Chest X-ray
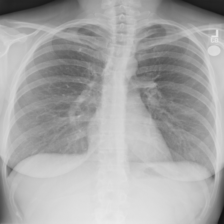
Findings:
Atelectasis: negative
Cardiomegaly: negative
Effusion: negative
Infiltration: negative
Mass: negative
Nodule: negative
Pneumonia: negative
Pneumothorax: negative
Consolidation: negative
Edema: negative
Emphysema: negative
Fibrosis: negative
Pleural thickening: negative
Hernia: negative